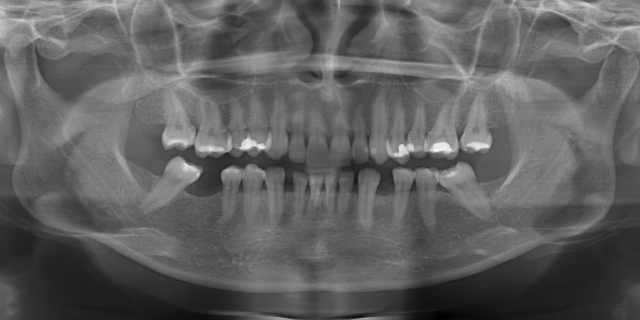
adult